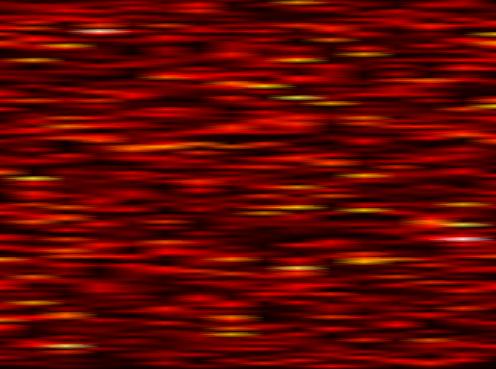
Label: FOFDM